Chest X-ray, PA view. Patient: 51 years old, sex M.
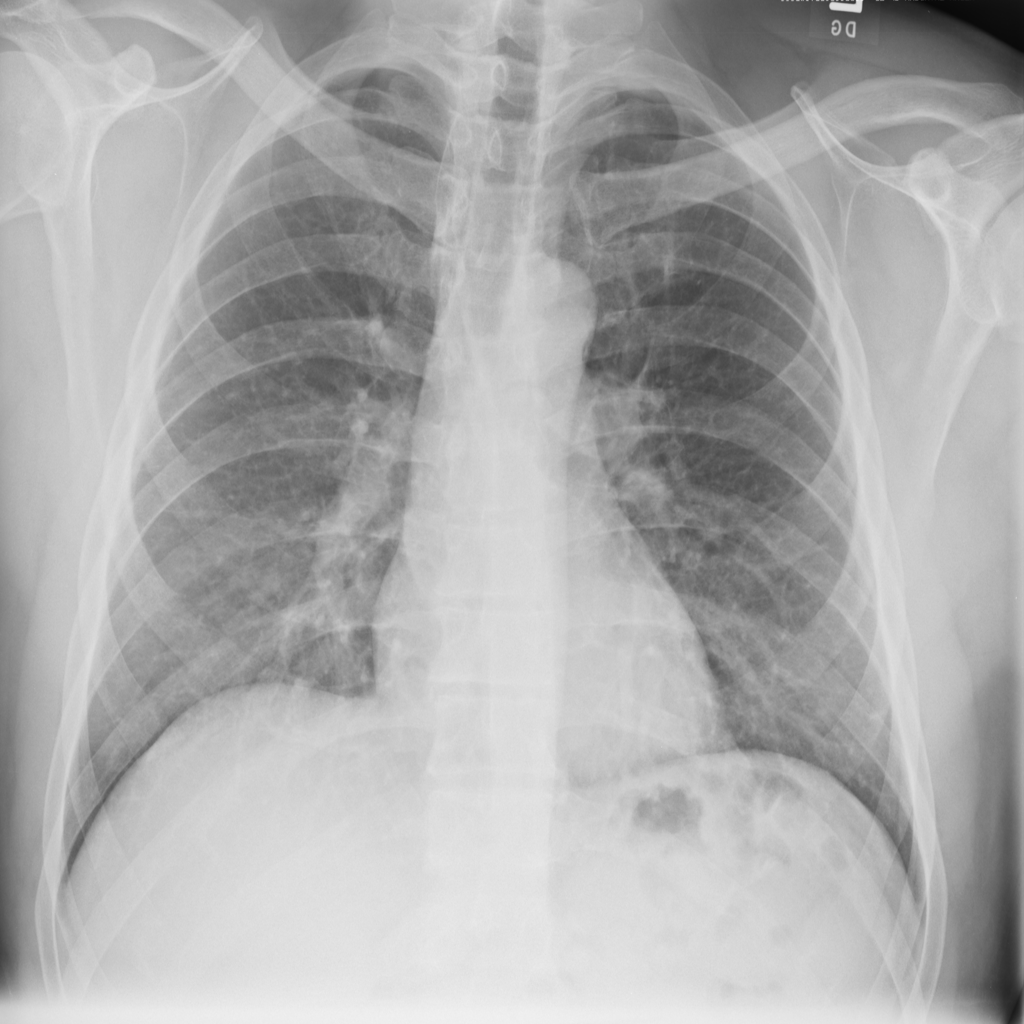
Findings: No Finding